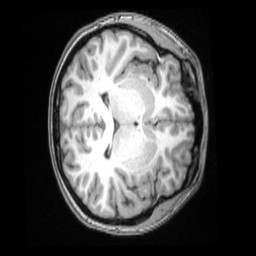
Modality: T1w
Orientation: axial
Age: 22
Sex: female
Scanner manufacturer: siemens
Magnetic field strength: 3 T
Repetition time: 2 s
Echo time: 0.00339 s